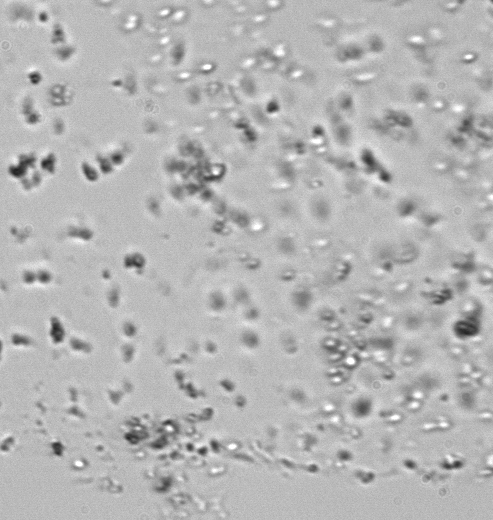
Label: Phaeocystis